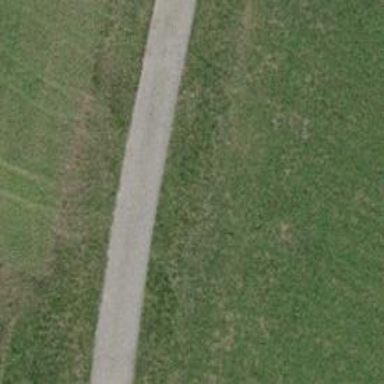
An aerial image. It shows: Asphalt track with grade1 tracktype.